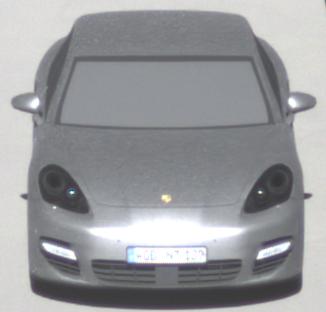
Make: Porsche
Model: Panamera
Detailed model: Panamera (970)
Model produced from: 2010/05
Model produced until: 2013/04
Doors: 5
Color: white
Road condition: dry road
Daytime: midday
Contrast: high contrast